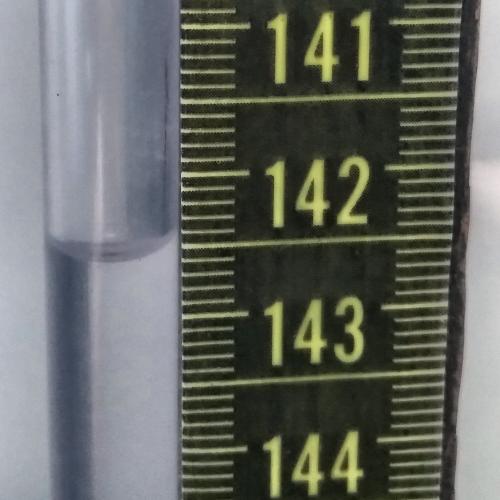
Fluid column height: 142.5 cm